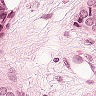
Metastatic tissue present: yes